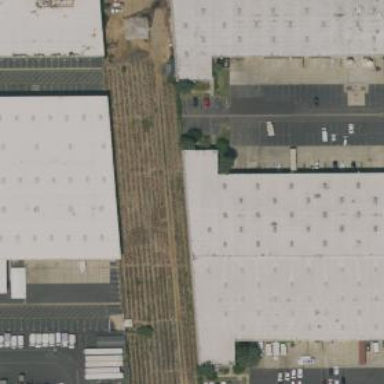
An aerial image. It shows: Warehouse.